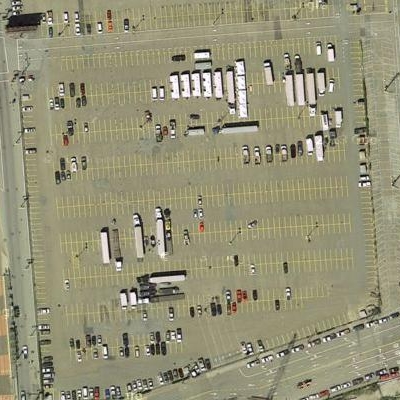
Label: gParking